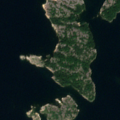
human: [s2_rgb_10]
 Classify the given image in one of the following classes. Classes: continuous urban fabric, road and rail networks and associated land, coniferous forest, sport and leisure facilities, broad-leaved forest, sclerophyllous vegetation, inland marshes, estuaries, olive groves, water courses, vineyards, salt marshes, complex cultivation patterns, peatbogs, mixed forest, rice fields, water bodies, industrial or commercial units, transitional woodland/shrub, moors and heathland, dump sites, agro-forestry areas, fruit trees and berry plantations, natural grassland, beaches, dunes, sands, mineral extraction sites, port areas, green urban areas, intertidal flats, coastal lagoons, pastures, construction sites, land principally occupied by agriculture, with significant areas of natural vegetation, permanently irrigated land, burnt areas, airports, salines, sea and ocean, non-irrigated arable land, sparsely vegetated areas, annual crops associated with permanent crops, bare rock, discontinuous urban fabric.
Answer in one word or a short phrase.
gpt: bare rock, sea and ocean